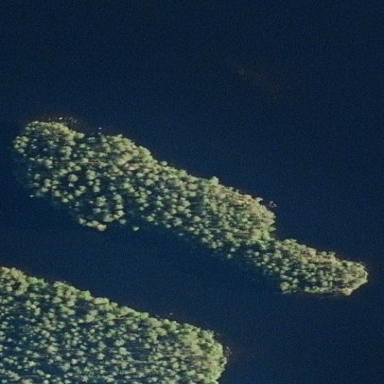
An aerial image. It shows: Island.